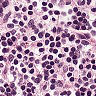
Metastatic tissue present: no